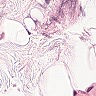
Metastatic tissue present: no